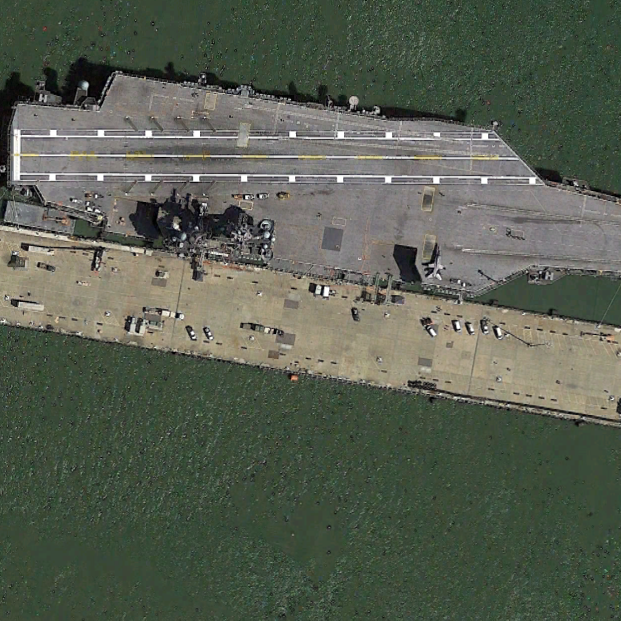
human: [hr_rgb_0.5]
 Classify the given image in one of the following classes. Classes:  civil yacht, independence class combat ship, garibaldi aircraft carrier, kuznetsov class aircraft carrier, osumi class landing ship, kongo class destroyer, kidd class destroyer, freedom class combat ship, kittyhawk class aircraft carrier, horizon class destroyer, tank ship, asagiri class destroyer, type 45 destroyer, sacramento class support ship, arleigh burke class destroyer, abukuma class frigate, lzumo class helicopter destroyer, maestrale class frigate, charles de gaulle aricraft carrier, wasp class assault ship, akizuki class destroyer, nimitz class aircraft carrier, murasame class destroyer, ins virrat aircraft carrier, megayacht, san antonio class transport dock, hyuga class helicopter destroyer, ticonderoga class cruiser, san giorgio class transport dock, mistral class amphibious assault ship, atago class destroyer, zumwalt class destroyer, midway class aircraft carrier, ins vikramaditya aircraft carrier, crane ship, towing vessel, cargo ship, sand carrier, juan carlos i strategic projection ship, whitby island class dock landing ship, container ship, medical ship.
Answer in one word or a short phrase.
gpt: Nimitz class aircraft carrier